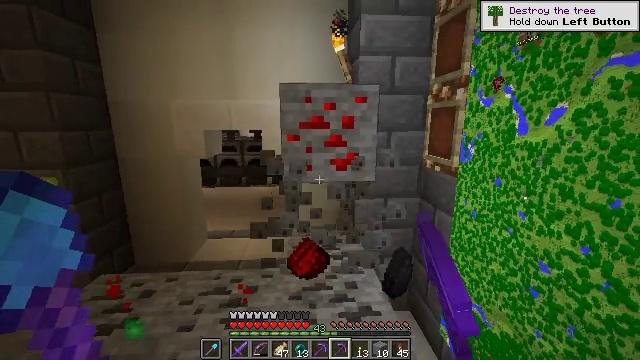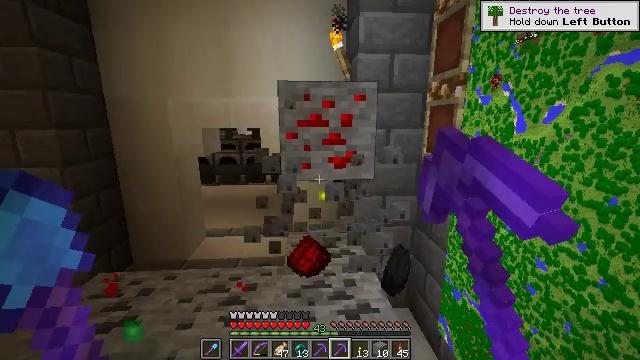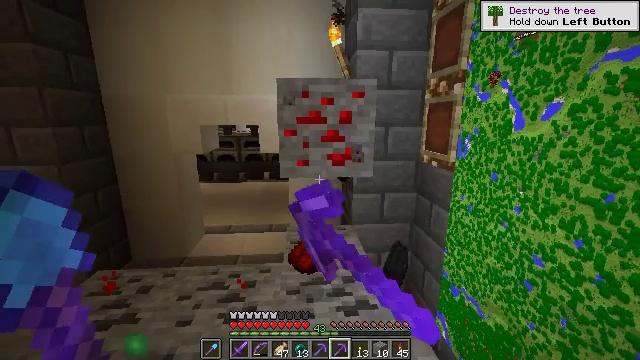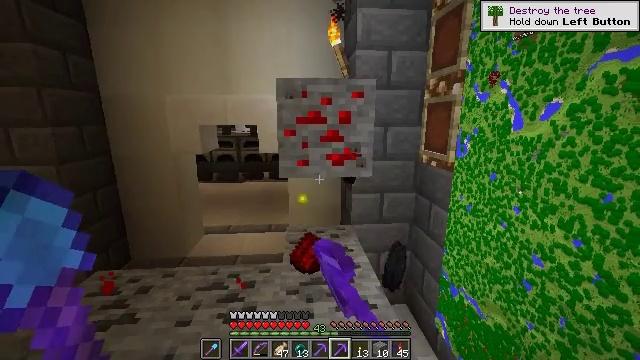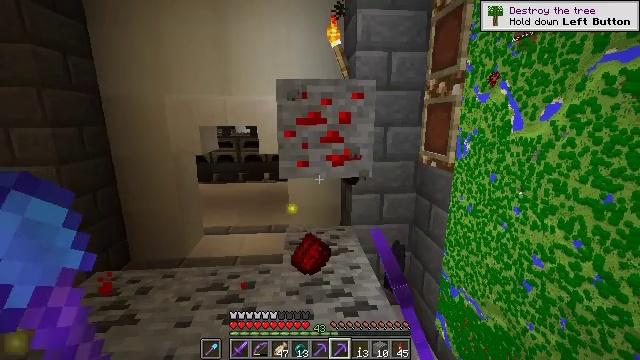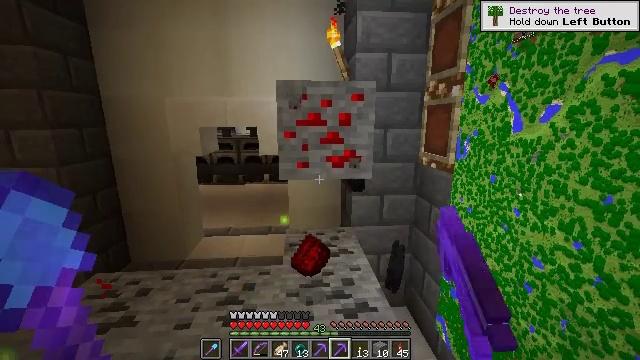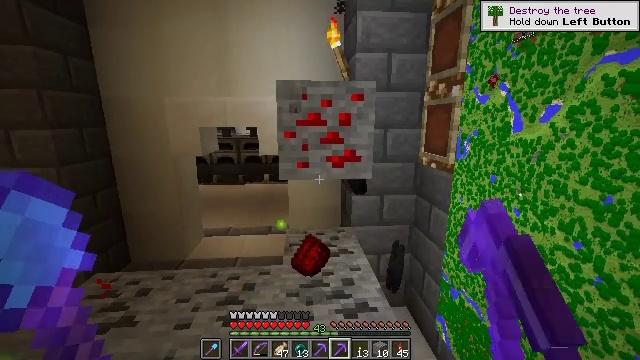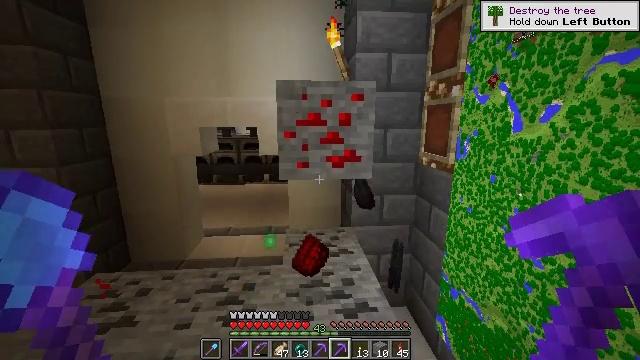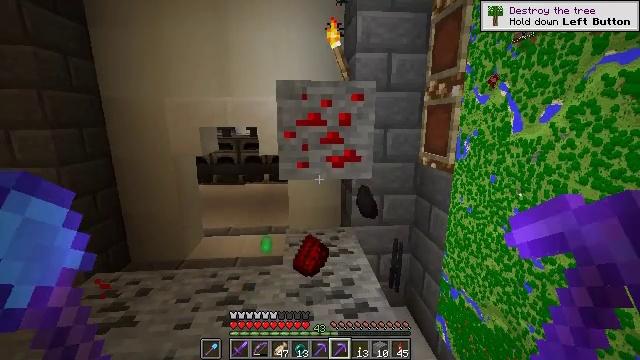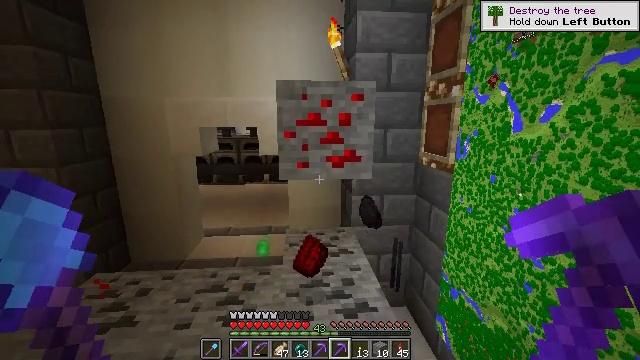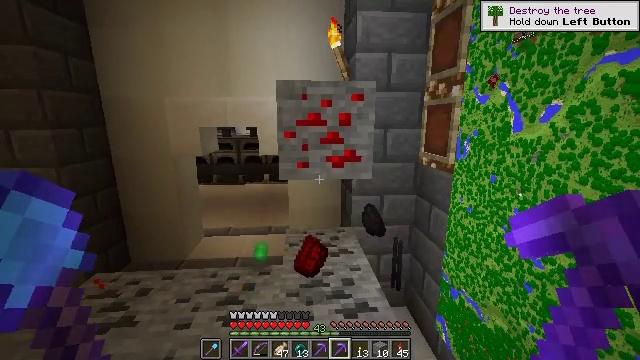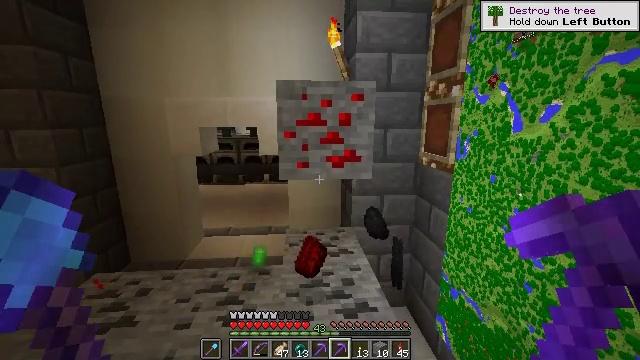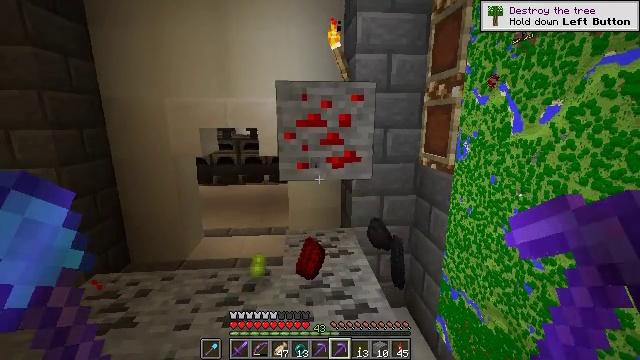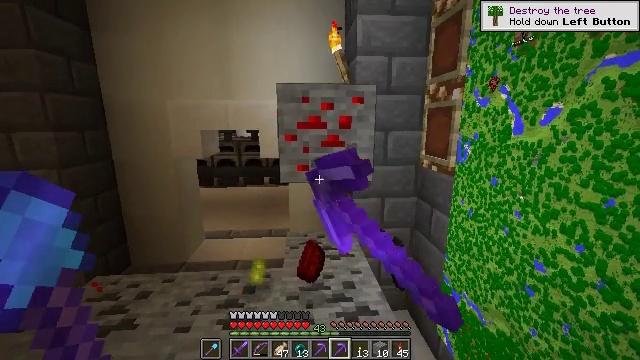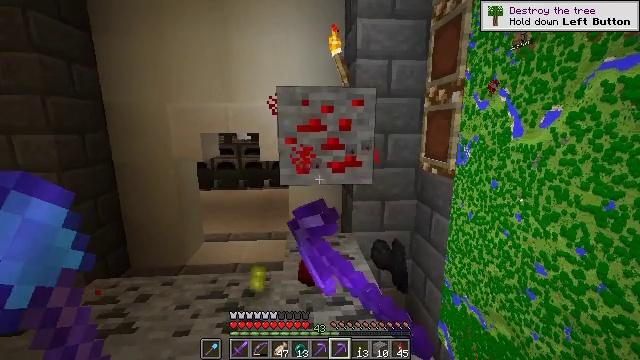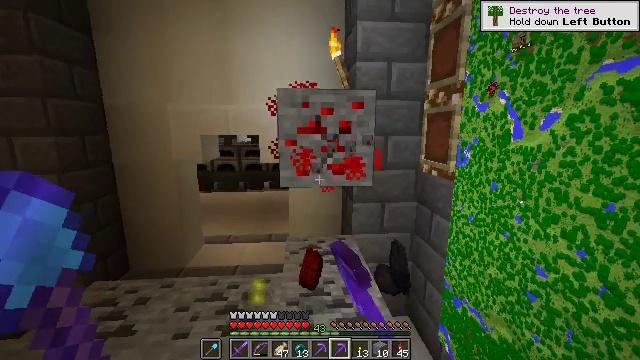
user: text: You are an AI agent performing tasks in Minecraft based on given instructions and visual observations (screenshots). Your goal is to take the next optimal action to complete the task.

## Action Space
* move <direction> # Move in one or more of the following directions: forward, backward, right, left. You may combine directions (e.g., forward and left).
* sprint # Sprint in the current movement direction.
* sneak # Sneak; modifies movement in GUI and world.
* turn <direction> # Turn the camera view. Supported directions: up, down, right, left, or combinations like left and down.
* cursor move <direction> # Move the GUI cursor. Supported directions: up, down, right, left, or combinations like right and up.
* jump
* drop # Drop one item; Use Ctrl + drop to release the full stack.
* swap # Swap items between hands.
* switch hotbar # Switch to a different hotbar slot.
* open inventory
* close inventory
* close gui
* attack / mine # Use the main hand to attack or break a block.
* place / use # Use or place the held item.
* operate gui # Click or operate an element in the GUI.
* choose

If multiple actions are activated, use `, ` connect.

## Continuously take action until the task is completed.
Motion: motion action
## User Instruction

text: Use a pickaxe to gather redstone ore.
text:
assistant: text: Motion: attack / mine
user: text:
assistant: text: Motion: attack / mine
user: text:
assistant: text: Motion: attack / mine
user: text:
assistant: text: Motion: attack / mine
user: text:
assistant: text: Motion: attack / mine
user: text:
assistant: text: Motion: attack / mine
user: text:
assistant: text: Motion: attack / mine
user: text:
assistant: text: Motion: attack / mine
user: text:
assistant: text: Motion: attack / mine
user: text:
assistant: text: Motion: attack / mine
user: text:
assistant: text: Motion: attack / mine
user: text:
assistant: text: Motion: attack / mine
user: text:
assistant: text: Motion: attack / mine
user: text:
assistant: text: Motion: attack / mine
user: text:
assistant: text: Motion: attack / mine
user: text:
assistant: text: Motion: turn up, attack / mine
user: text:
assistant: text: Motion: turn up, attack / mine
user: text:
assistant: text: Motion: attack / mine
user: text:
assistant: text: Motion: attack / mine
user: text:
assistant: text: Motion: attack / mine
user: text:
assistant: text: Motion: move forward
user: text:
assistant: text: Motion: no_op